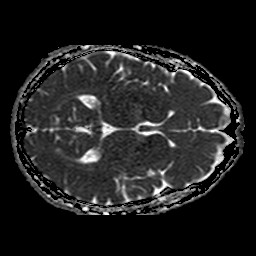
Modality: ADC
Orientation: axial
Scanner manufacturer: philips
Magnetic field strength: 1.5 T
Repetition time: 3.394 s
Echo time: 0.09411 s